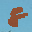
Label: 8